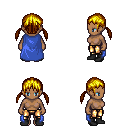
a pixel art fantasy rpg character, female body template, human, dark skin, blue cape, gold greaves, blonde twin-tailed hairstyle, black shoes, four views (front, back, left, right), 2x2 character sprite sheet, small pixel art, hard edges, no anti-aliasing